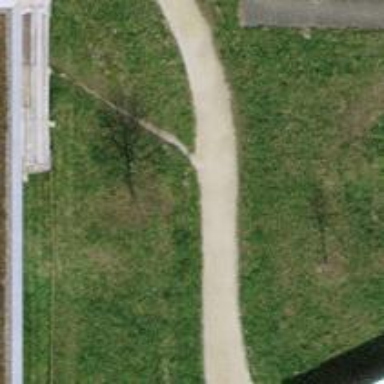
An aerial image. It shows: Footway with surface of fine gravel.